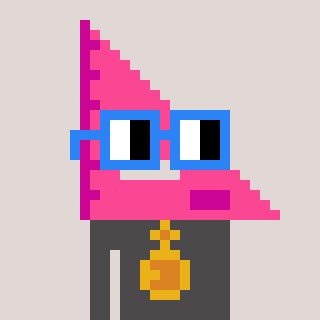
a pixel art character with square blue glasses, a squadron ruler-shaped head and a grayscale-colored body on a warm background